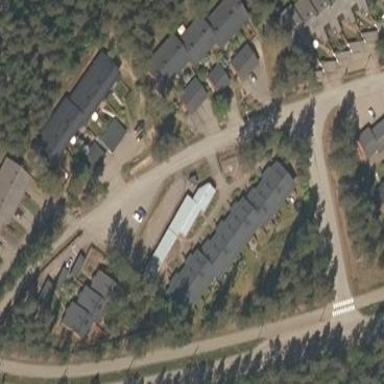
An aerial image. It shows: Terrace building with gabled roof.